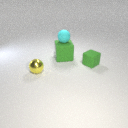
small green rubber cube to the right of large green rubber cube